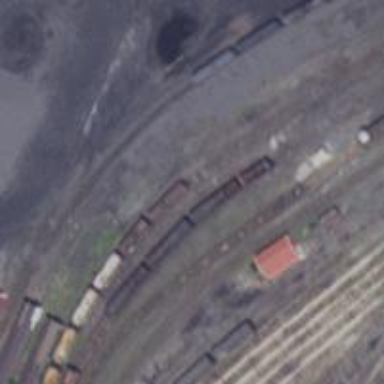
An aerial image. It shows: Abandoned railway.